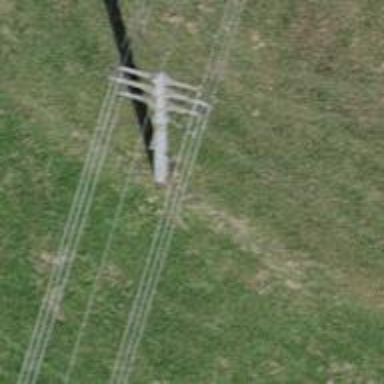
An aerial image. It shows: Power line is depicted.